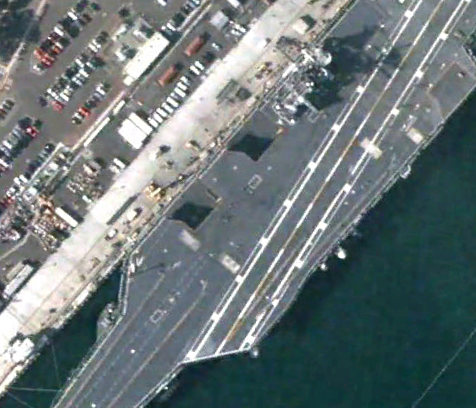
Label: aircraft_carrier